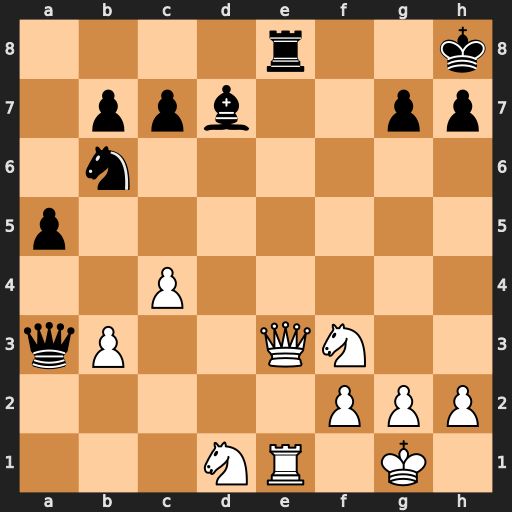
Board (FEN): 4r2k/1ppb2pp/1n6/p7/2P5/qP2QN2/5PPP/3NR1K1
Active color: w
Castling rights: -
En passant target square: -
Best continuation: Qxe8+ Bxe8 Rxe8+ Qf8 Rxf8#